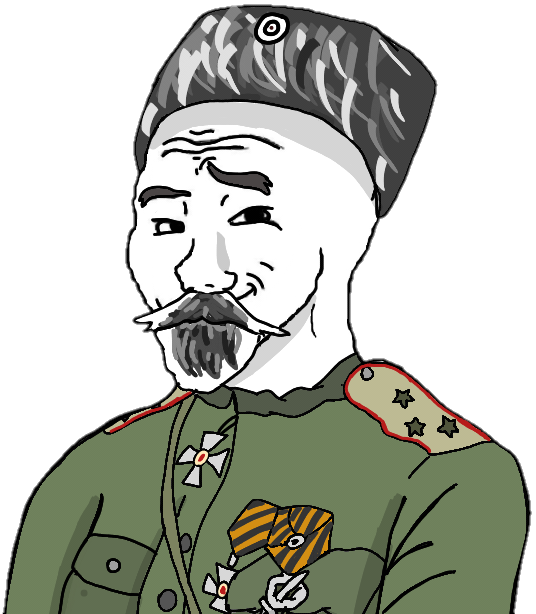
Label: 5_Smugjak